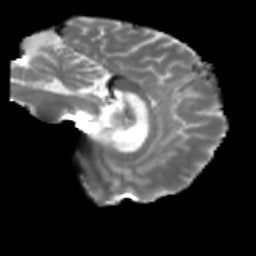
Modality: T2w
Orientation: sagittal
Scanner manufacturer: siemens
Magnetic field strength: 3 T
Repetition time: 4 s
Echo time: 0.0594 s